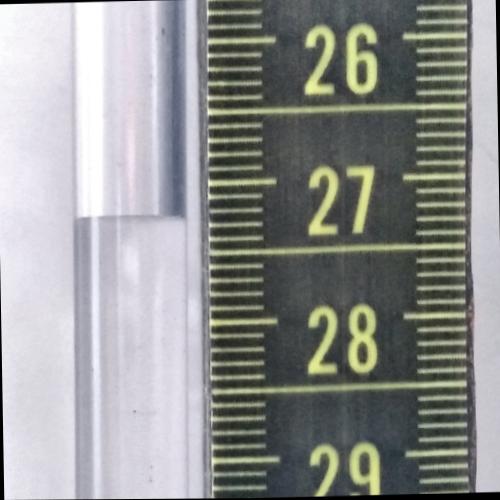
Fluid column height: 27.2 cm